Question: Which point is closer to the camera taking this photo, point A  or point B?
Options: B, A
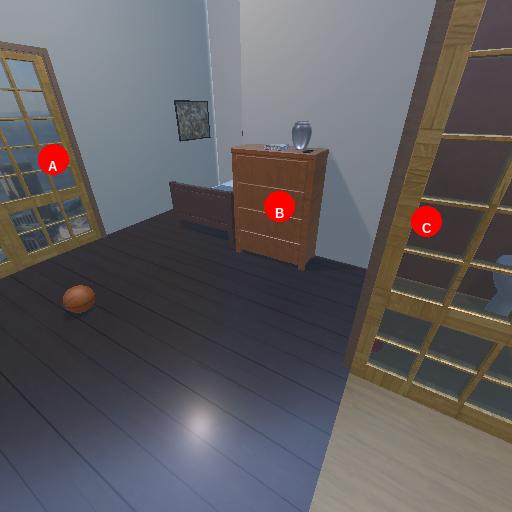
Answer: B